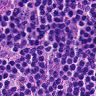
Metastatic tissue present: no